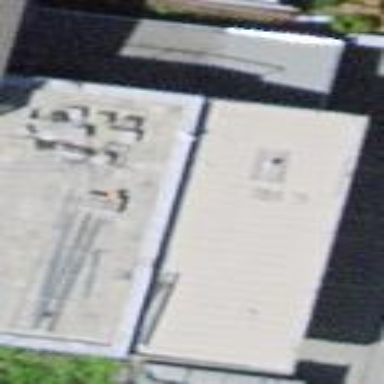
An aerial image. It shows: View of roof of building.